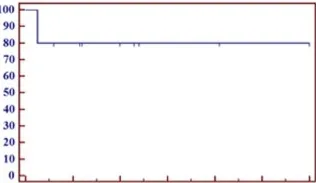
Survival outcomes at a median follow-up of 29 months for all patients and 37 months for surviving patients. (B) Distant control.
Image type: chart (chart)